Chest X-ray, AP view. Patient: 51 years old, sex M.
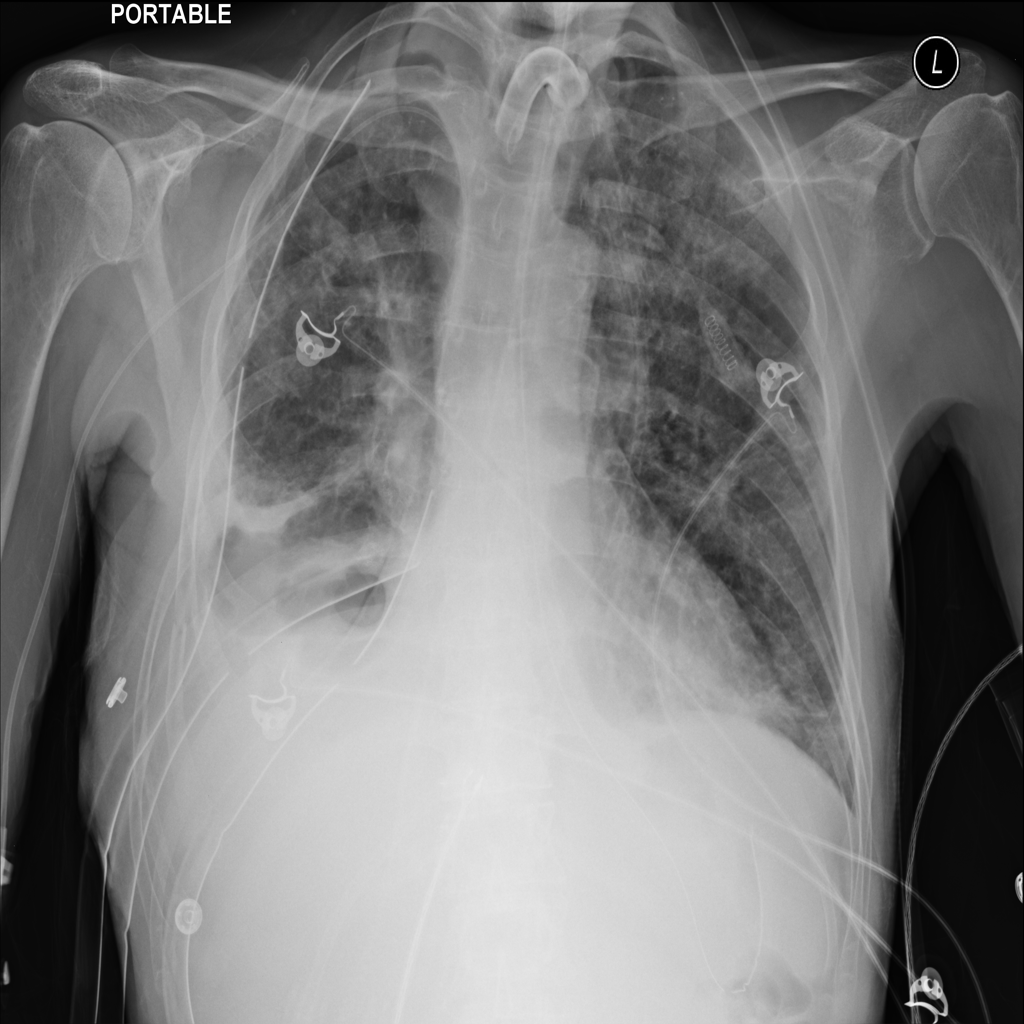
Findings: Atelectasis